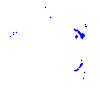
Particle: proton